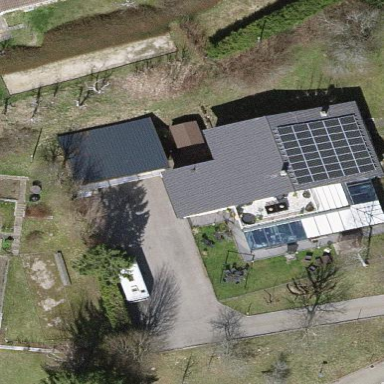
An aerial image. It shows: Simple and straightforward house.